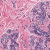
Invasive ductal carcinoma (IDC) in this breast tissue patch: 0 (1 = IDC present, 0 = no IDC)